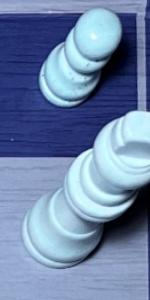
Label: King_White